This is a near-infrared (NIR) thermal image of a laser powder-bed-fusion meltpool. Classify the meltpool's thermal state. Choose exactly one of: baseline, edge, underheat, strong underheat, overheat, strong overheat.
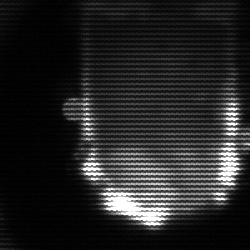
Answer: baseline